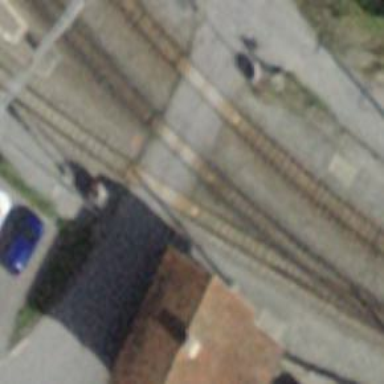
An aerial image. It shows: Level crossing at the railway with full barrier.